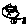
Label: cat